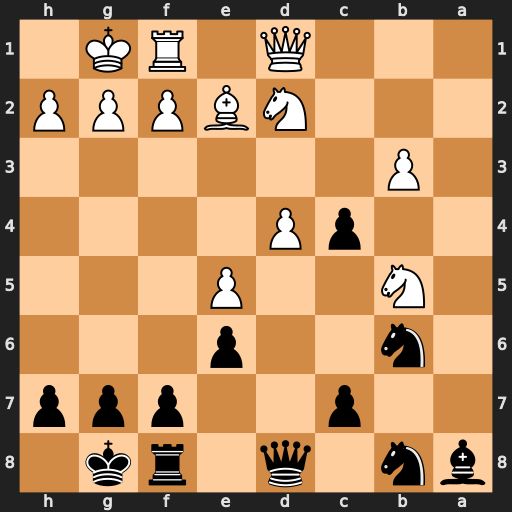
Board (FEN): bn1q1rk1/2p2ppp/1n2p3/1N2P3/2pP4/1P6/3NBPPP/3Q1RK1
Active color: b
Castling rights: -
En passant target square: -
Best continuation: Qd5 Nf3 Qxb5